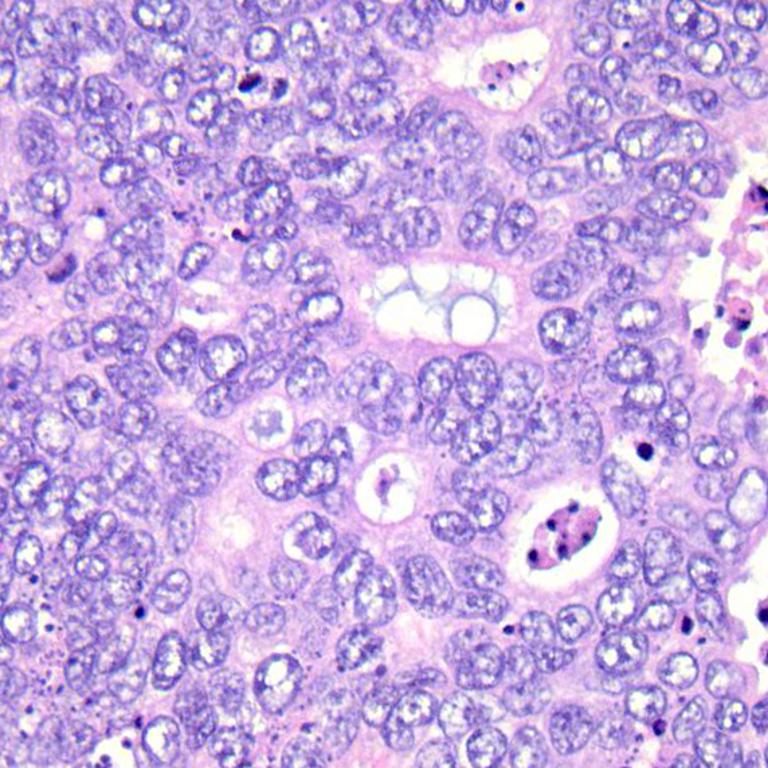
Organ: colon
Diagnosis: adenocarcinomas